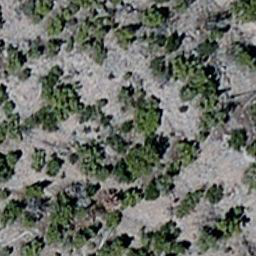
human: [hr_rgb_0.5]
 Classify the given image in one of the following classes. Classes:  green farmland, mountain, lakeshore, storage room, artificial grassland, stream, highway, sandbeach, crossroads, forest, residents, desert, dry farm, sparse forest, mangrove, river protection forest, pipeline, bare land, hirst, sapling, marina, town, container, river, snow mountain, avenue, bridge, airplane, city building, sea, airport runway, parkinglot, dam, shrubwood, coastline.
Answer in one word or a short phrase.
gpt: sparse forest